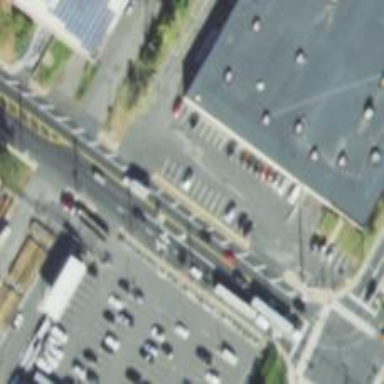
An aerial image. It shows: Unmarked road crossing.